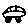
Label: car